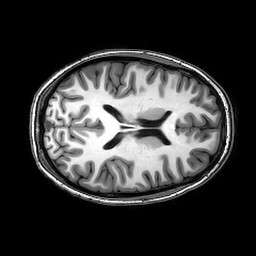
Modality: T1w
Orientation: axial
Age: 20
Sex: female
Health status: healthy
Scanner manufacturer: philips
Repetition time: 0.008233 s
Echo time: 0.00378 s